Question: I'm trying to add the distances from locations in my database to an array called distances. It seems that my array is being emptied before it completes it's loop and/or the index for the loop is not reassigning a value for 'x' prior to each loop completion. Can you see what I am doing wrong? Do I need a callback function somewhere?
'''
<?php if (isset($customer_id)) {?>
customer_id = <?=$customer_id?>;
<?php }?>
//var distances = new Array();
$j.ajax({
type: "POST",
url: "/ajax_calls/originDestinationAddress.php",
data: { 'vendorID': <?=$vendorId?>, 'customerID': customer_id}
}).done(function(data) {
var data= JSON.parse(data);
var destination = data[0].destination;
console.log ('destination is ' + destination);
var distances = [];
for(var x=0; x<data.length; x++){
console.log('the array of distances for vendor with id ' + <?=$vendorId?>);
var origin = data[x].origination;
console.log('origin is ' + origin);
if(origin && destination){
var service = new google.maps.DistanceMatrixService();
service.getDistanceMatrix(
{
origins: [origin],
destinations: [destination],
travelMode: google.maps.TravelMode.DRIVING,
unitSystem: google.maps.UnitSystem.IMPERIAL,
avoidHighways: false,
avoidTolls: false
}, function(response, status){
if (status != google.maps.DistanceMatrixStatus.OK) {
console.log('Error was: ' + status);
} else {
var origins = response.originAddresses;
var destinations = response.destinationAddresses;
for (var i = 0; i < origins.length; i++) {
var results = response.rows[i].elements;
for (var j = 0; j < results.length; j++) {
var miles = results[j].distance.text;
var pieces = miles.split(" ");
//$j('#'+ id + ' td.distanceDetail').text(pieces[0]);
//$j('#'+ id + ' td.distanceDetail').append('<span> ' + pieces[1] + '</span>');
console.log('currently adding ' + pieces[0] + ' to distances array with key ' + x);
distances[x]= pieces[0];
}
}
}
});
}//end for length of data loop
console.log(distances);
}
});//end done function
'''
originDestinationAddress.php (receiving all the correct headers as checked in chrome developer so shouldn't be relevant):
'''
<?php
error_reporting(E_ERROR | E_WARNING | E_PARSE | E_NOTICE);
require_once('/connect.php');
require_once('/app/Mage.php');
umask(0);
Mage::app();
$vendorID = $_POST['vendorID'];
//$vendorID=13;
$customerID = $_POST['customerID'];
//$customerID=8;
//Must convert ID to match Zak's program
$productModel = Mage::getModel('catalog/product');
$attr = $productModel->getResource()->getAttribute("vendor");
if ($attr->usesSource()) {
$vendorID= $attr->getSource()->getOptionText($vendorID);
}
$customerData = Mage::getModel('customer/customer')->load($customerID);
$customerSchool = addslashes($customerData->getSchool());
$pieces = explode("-", $customerSchool);
//obtain origination
$sql = mysqli_query($con,'SELECT street_1, street_2, city, state, zipcode, zip4 FROM DTS_Mage_Staging.ven_ship_orig WHERE ven_id=' . $vendorID);
$i=0;
//echo 'SELECT street_1, street_2, city, state, zipcode, zip4 FROM DTS_Mage_Staging.ven_ship_orig WHERE ven_id=' . $vendorID;
while($row = mysqli_fetch_array($sql)){
$addressString= $row['street_1'] . ', ';
if($row['street_2']!="" && $row['street_2']!="null")
$addressString.= $row['street_2'] . ", ";
$addressString.= $row['city'] . ", " . $row['state'] . " " . $row['zipcode'];
if($row['zip4']!="" && $row['zip4']!="null")
$addressString.= "-" . $row['zip4'];
$addressString.= ", USA";
$echoArray[$i]['origination'] = $addressString;
$i++;
}
//while($row = mysqli_fetch_array($sql)){
//$echoArray[$i]['origination']= $row['ship_city'] . "," . $row['ship_state'];
//$i++;
//}
//obtain destination
if ($pieces[0] == "District Purchaser"){
$sql2 = mysqli_query($con,"SELECT mail_city,mail_state FROM dist_comp.districts WHERE agency_name='" . $pieces[1] . "'");
$i=0;
while($row = mysqli_fetch_array($sql2)){
$echoArray[$i]['destination']= $row['mail_city']. "," . $row['mail_state'];
$i++;
}
}else{
$sql2 = mysqli_query($con,"SELECT ship_city,ship_state FROM dist_comp.schools WHERE school_name='" . $customerSchool . "'");
$i=0;
while($row = mysqli_fetch_array($sql2)){
$echoArray[$i]['destination']= $row['ship_city']. "," . $row['ship_state'];
$i++;
}
$sql3 = mysqli_query($con,"SELECT city,state FROM dist_comp.private_schools WHERE school_name='" . $customerSchool . "'");
$i=0;
while($row = mysqli_fetch_array($sql3)){
$echoArray[$i]['destination']= $row['city'] . "," . $row['state'];
$i++;
}
//}
}
echo json_encode($echoArray);
?>
'''
Console screenshot

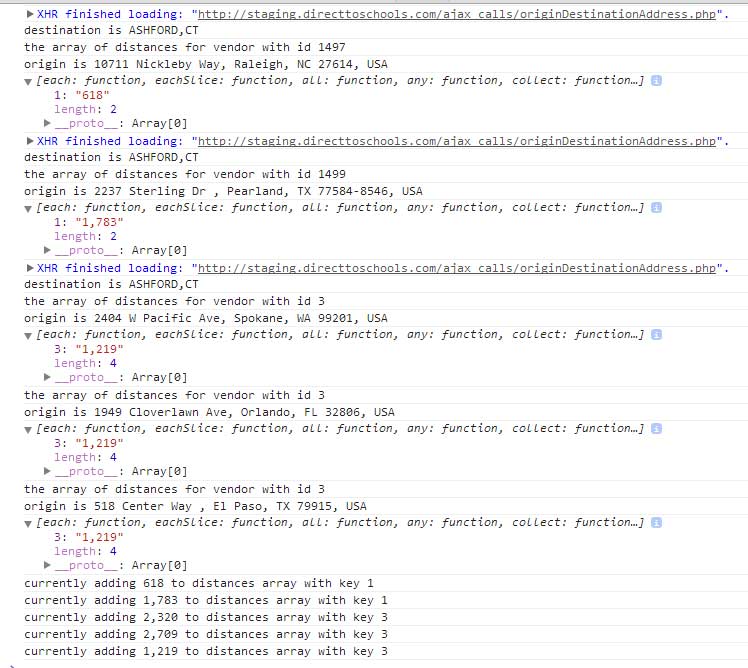
Answer: Wow, that is hard to read!
It looks like the curly brace that you have marked as:
'''
//end for length of data loop
'''
is actually the closing brace to:
'''
if(origin && destination){
'''
The curly brace located directly after:
'''
console.log(distances);
'''
is the closing brace to the data.length loop.
I think what you want to do is move 'console.log(distances)'
to the line right before the end of your .done() callback like this:
'''
}//end for length of data loop
}
console.log(distances);
});//end done function
'''